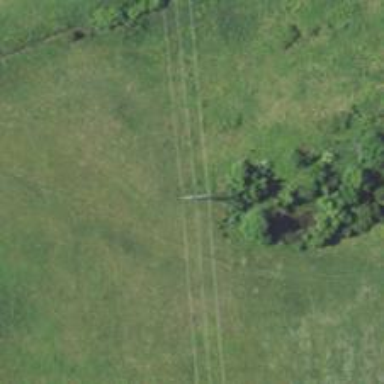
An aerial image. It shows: H-frame power tower with distinctive design.